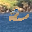
Label: 2